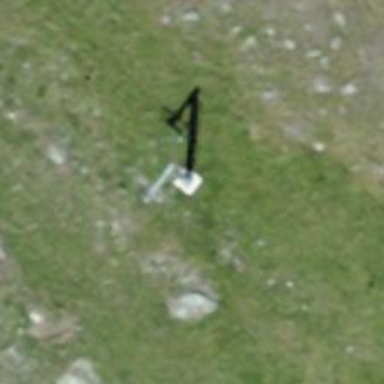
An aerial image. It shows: Pylon for aerialway.